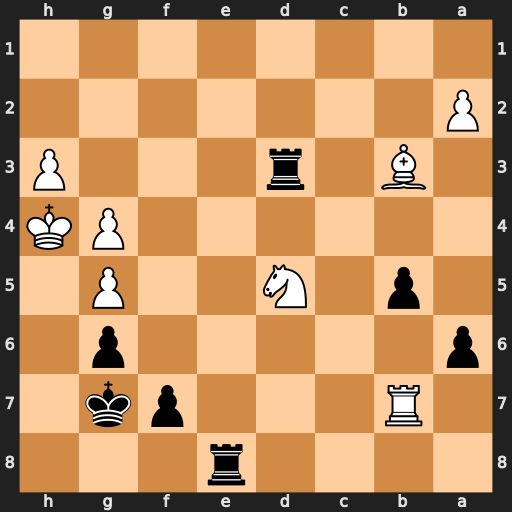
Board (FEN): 4r3/1R3pk1/p5p1/1p1N2P1/6PK/1B1r3P/P7/8
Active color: b
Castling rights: -
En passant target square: -
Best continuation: Rh8#